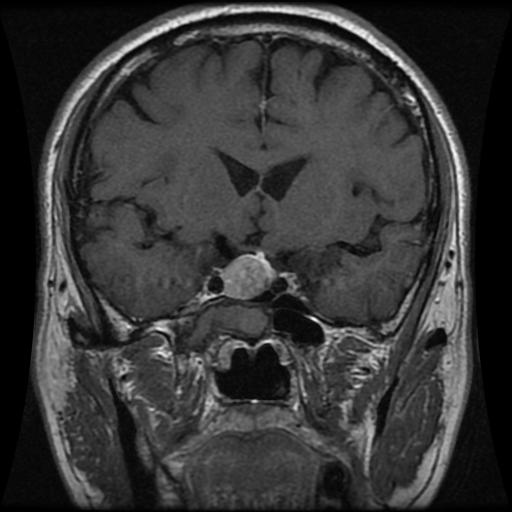
Label: pituitary